Interaction volume radius: 5 \u00c5
Interaction volume height: 15 \u00c5
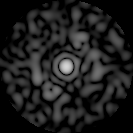
Disorder parameter: 0.8849